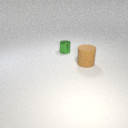
large brown rubber cylinder to the right of small green metal cylinder